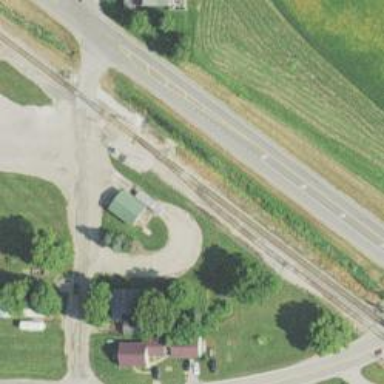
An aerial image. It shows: Railway service station.